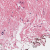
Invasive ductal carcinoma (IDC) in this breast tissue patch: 0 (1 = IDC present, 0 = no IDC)